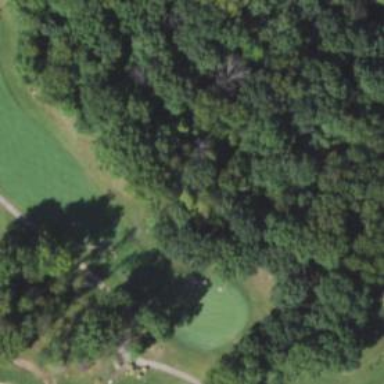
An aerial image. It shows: Grassy area designated as golf fairway.